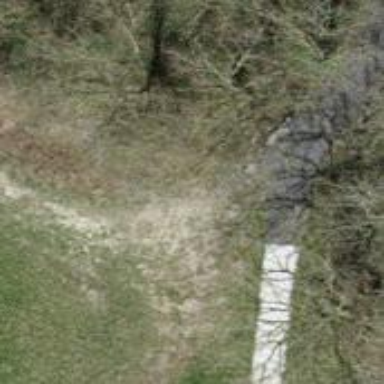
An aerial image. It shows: Path.